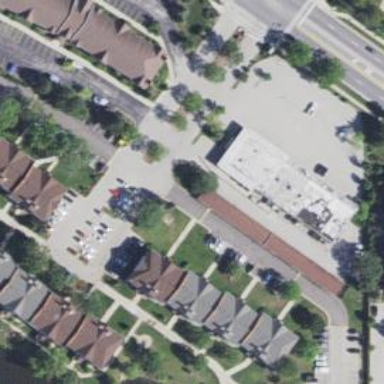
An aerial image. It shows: Retail building.